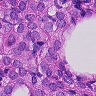
Metastatic tissue present: yes